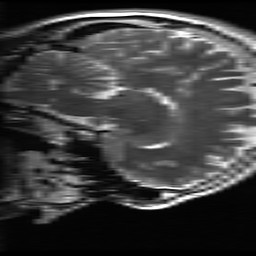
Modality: T2w
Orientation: sagittal
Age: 20
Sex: male
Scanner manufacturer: ge
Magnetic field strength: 3 T
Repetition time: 4.758 s
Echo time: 0.09974 s